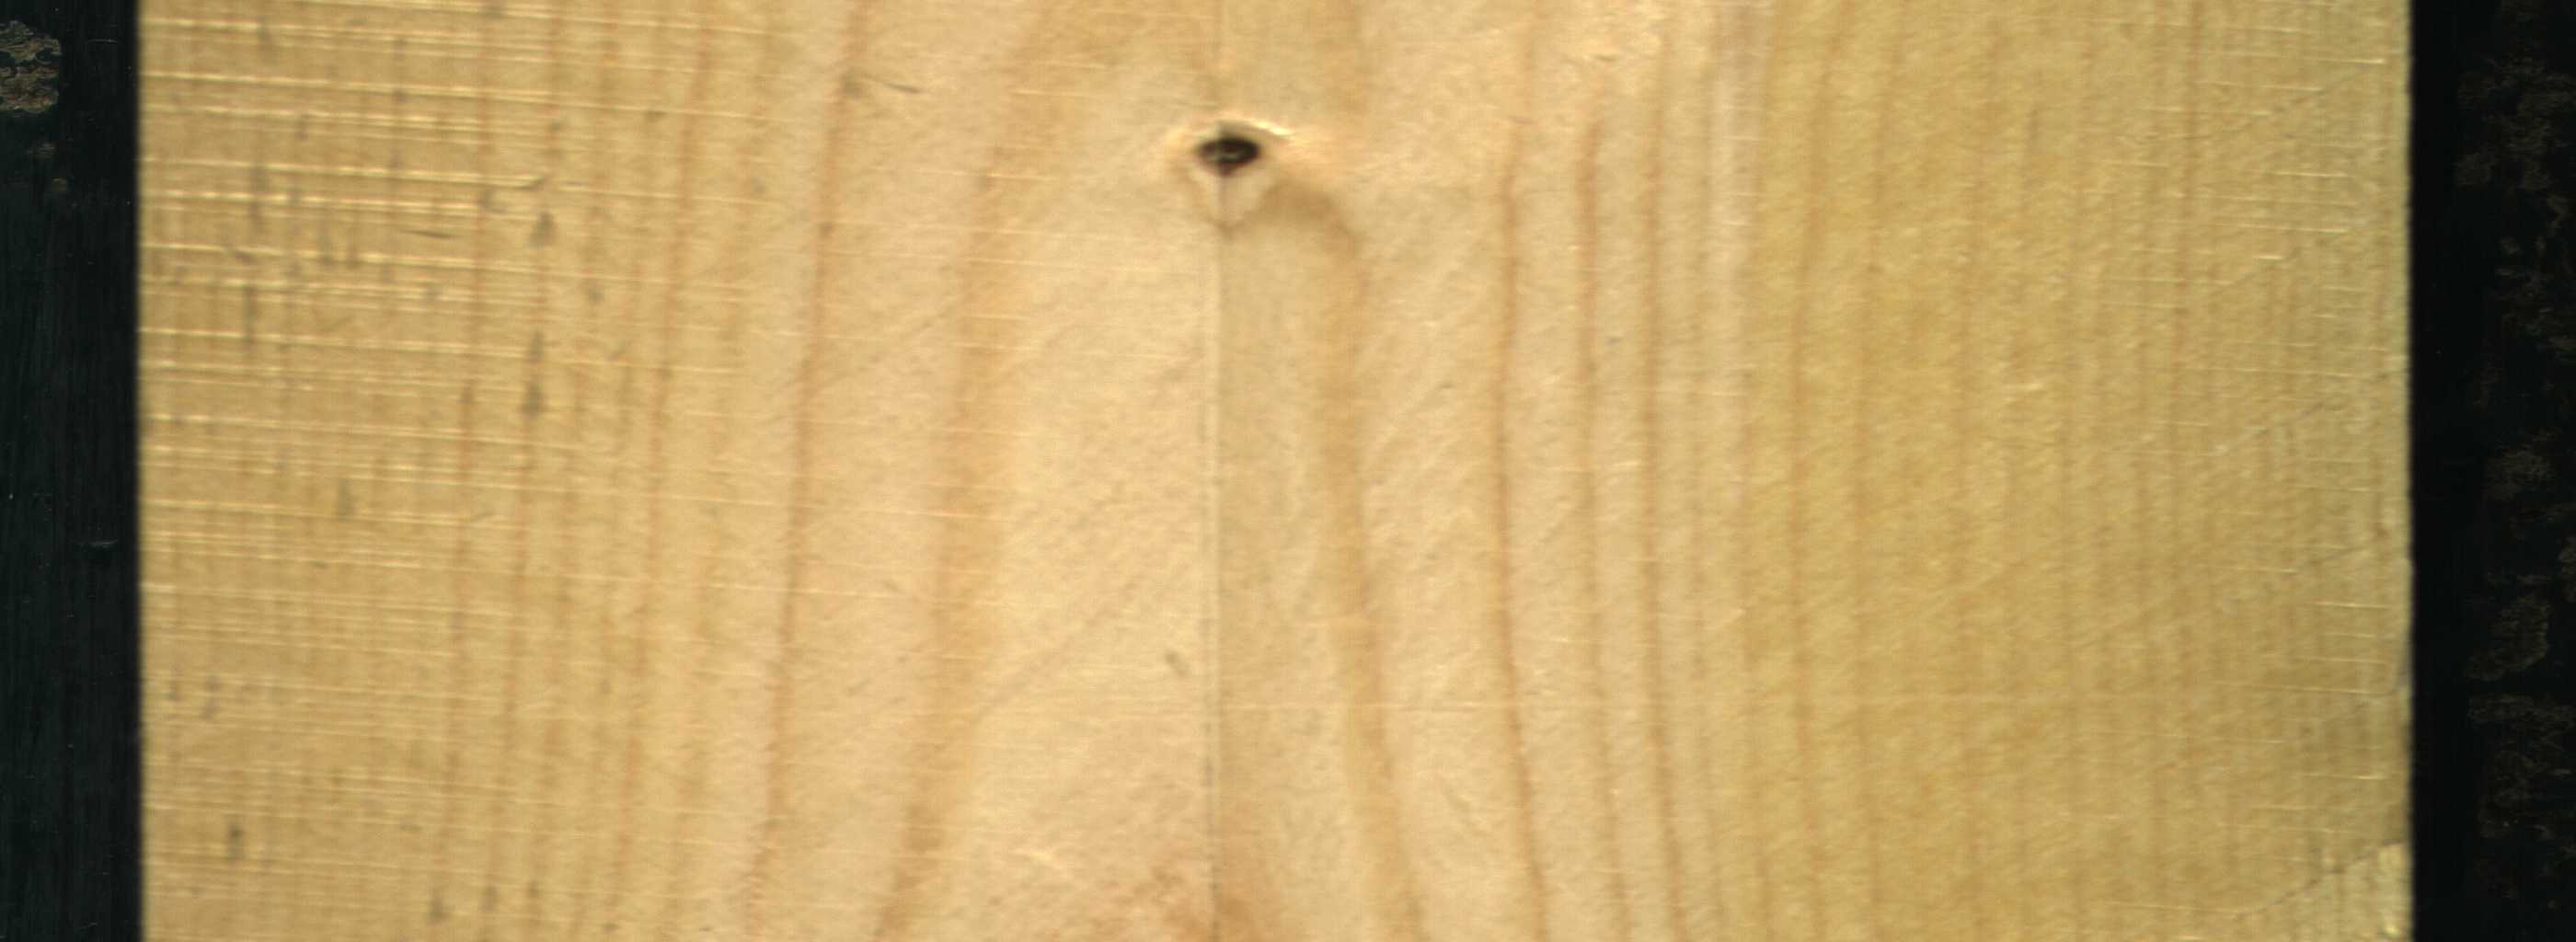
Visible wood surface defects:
Dead_Knot